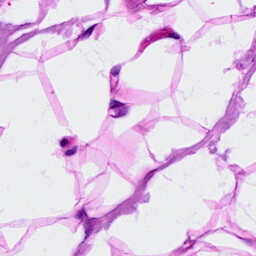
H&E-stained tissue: Breast